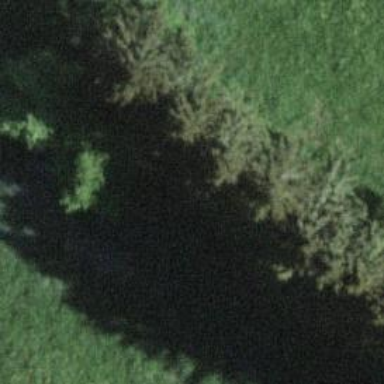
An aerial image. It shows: Grassy path.